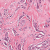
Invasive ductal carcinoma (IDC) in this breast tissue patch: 1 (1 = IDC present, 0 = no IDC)